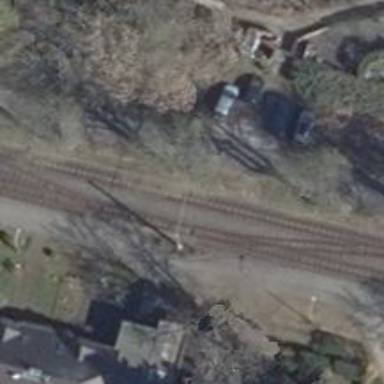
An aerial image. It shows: Railway switch with the turnout side on the left.